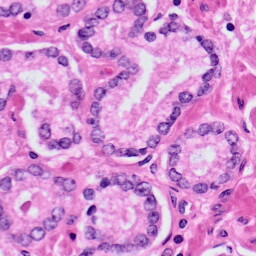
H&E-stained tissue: Prostate